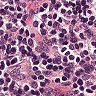
Metastatic tissue present: no